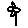
Label: flower